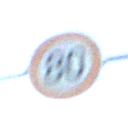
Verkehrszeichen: Geschwindigkeit80
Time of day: MorningAfternoon
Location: Outdoor (Nature)
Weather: Clear
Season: Autumn
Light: Natural